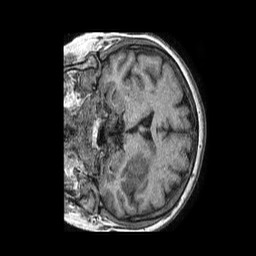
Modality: T1w
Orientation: coronal
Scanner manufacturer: philips
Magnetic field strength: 1.5 T
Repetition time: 0.00771 s
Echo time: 0.003574 s